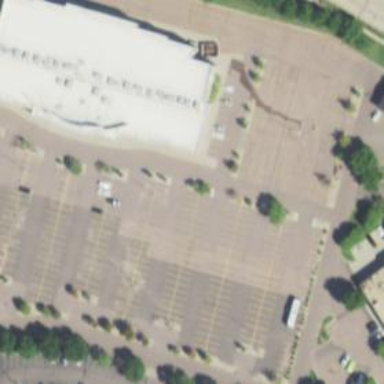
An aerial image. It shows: Cinema located in retail building.